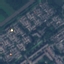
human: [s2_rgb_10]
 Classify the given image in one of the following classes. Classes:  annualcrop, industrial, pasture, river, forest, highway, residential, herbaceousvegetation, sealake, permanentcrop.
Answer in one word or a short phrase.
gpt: Residential